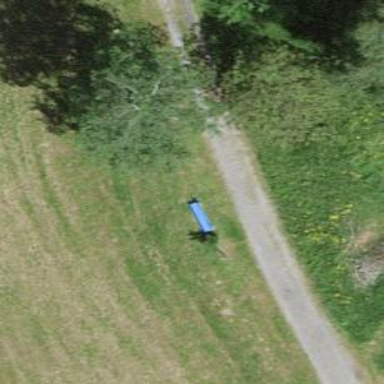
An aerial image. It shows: Bench for seating.